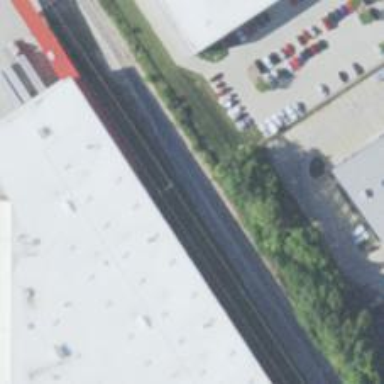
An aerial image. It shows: Railway siding with rails.